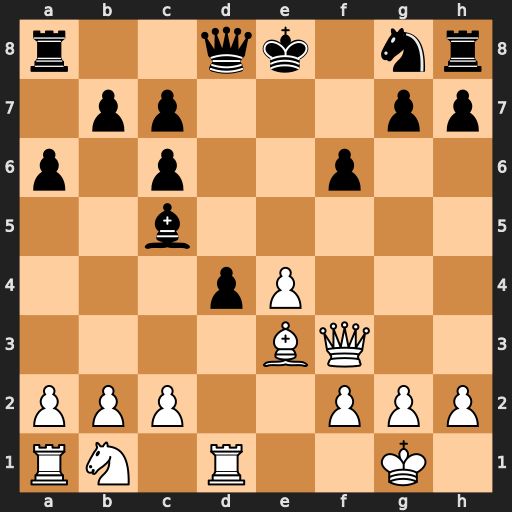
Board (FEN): r2qk1nr/1pp3pp/p1p2p2/2b5/3pP3/4BQ2/PPP2PPP/RN1R2K1
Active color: w
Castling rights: kq
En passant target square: -
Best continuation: Qh5+ g6 Qxc5 dxe3 Rxd8+